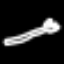
Label: fork